Стакан, частично заполненный водой, прикреплен к клину, который скользит без трения по склону горки (см. рис). Дно стакана горизонтально, так как углы наклона горки и клина одинаковы и равны $\alpha$ . Масса горки $M$, суммарная масса клина, стакана и воды $m$.
Какой угол будет составлять поверхность воды с наклонной плоскостью если: а) горка неподвижна; б) горка может двигаться свободно в горизонтальном направлении?
Исследуйте также случай, когда $m\gg M$.
А что случится, если при помощи ручки привести горку в колебательное движение, но так, чтобы клин не слетел с горки в ее высшей точке?
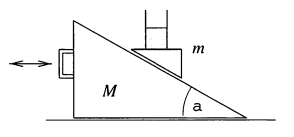
Какой угол будет составлять поверхность воды с наклонной плоскостью если: а) горка неподвижна; б) горка может двигаться свободно в горизонтальном направлении?
Ответ: В обоих случаях поверхность воды параллельна плоскости горки.

Исследуйте также случай, когда $m\gg M$.
Ответ: Ответ тот же.

А что случится, если при помощи ручки привести горку в колебательное движение, но так, чтобы клин не слетел с горки в ее высшей точке?
Ответ: Ответ тот же.
Темы:
T, ★★, Механика, Динамика, 200 задач